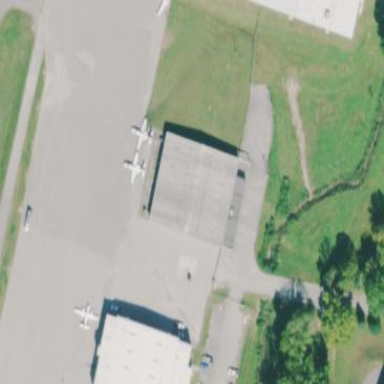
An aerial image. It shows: Hangar building located at airport.